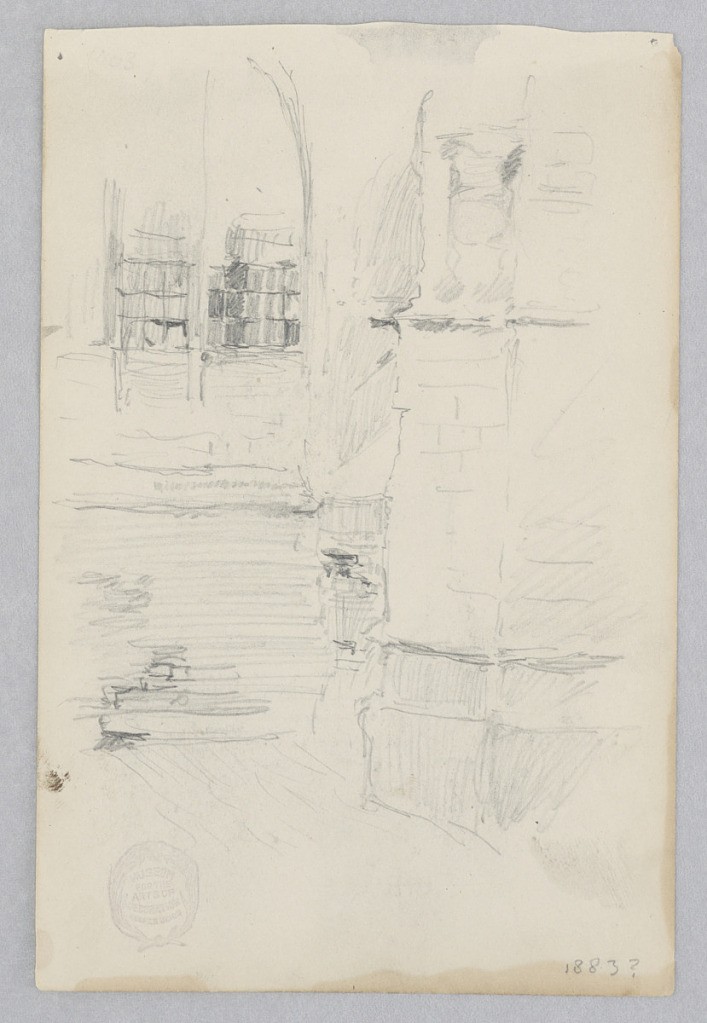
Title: Doorway
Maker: Robert Frederick Blum, American, 1857–1903
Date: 1883
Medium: Graphite on wove paper
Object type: Drawing
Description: Sketch of an arched doorway.